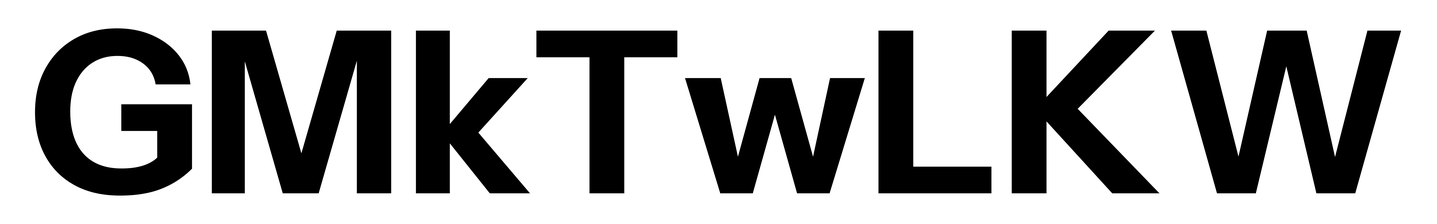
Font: InstrumentSans_Bold